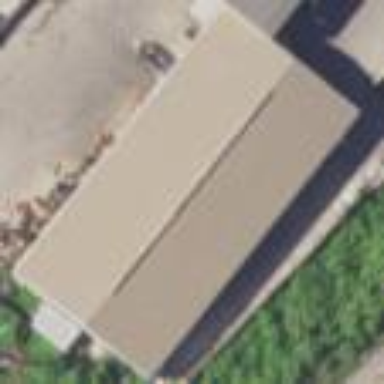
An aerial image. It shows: Industrial building.